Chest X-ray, PA view. Patient: 50 years old, sex F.
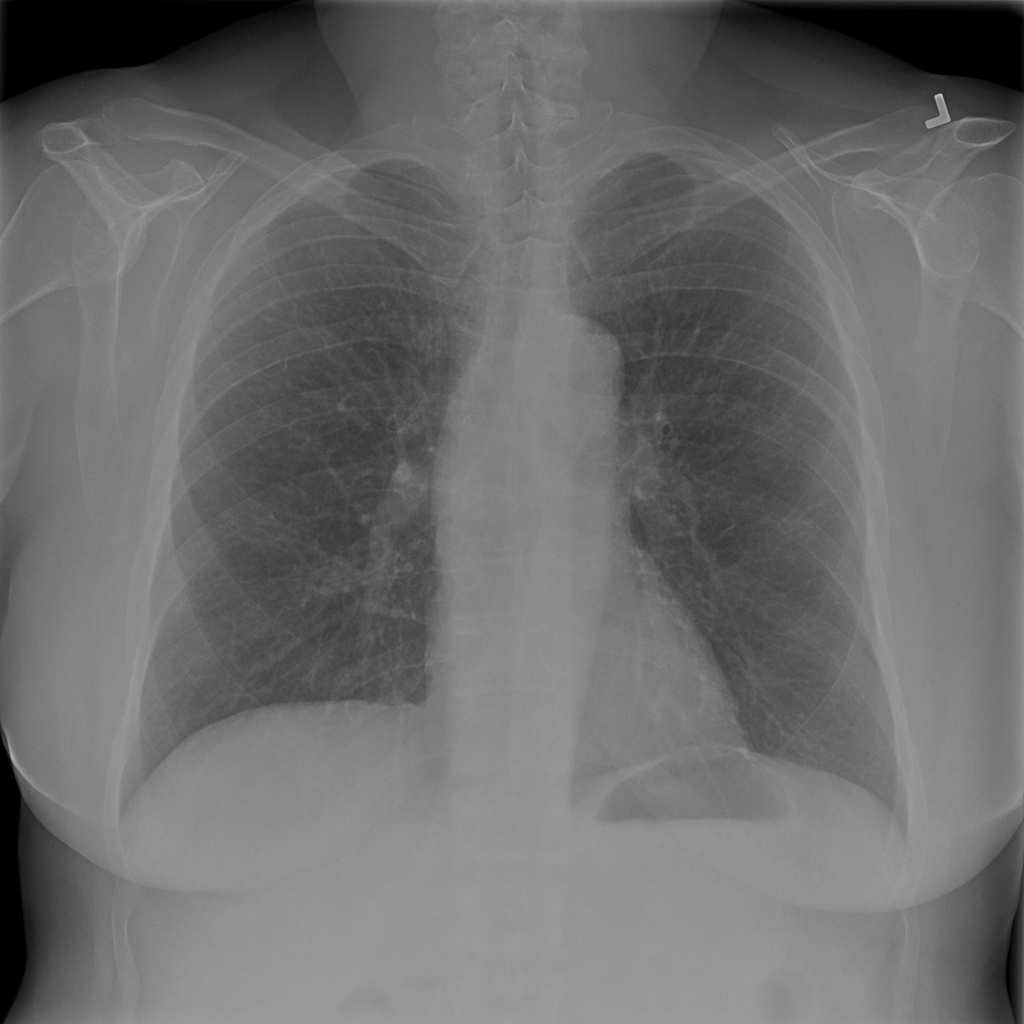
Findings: Fibrosis